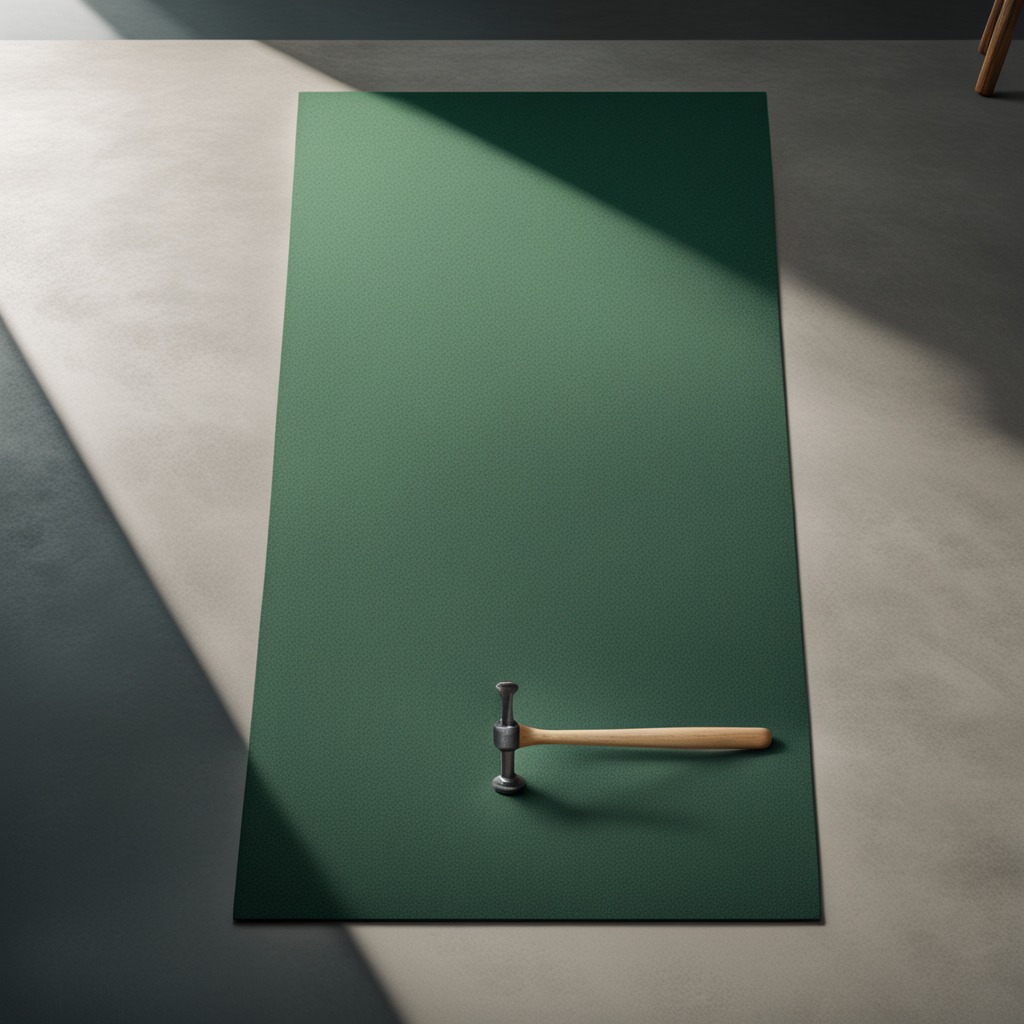
A hammer is lying on a clean granite tabletop covered with a green rubber mat inside a workshop under bright overhead lighting crisp shadows high clarity worn but beneath the mat.